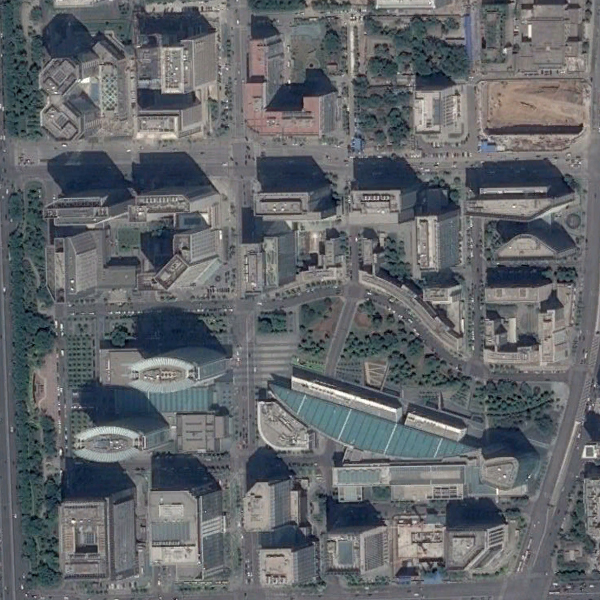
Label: Commercial